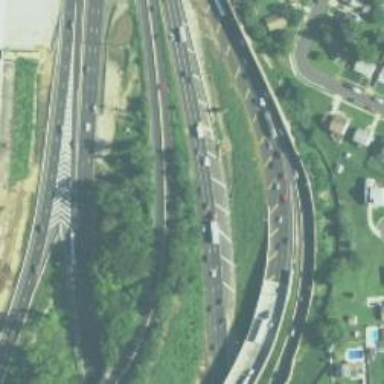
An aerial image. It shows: Interchange junction.